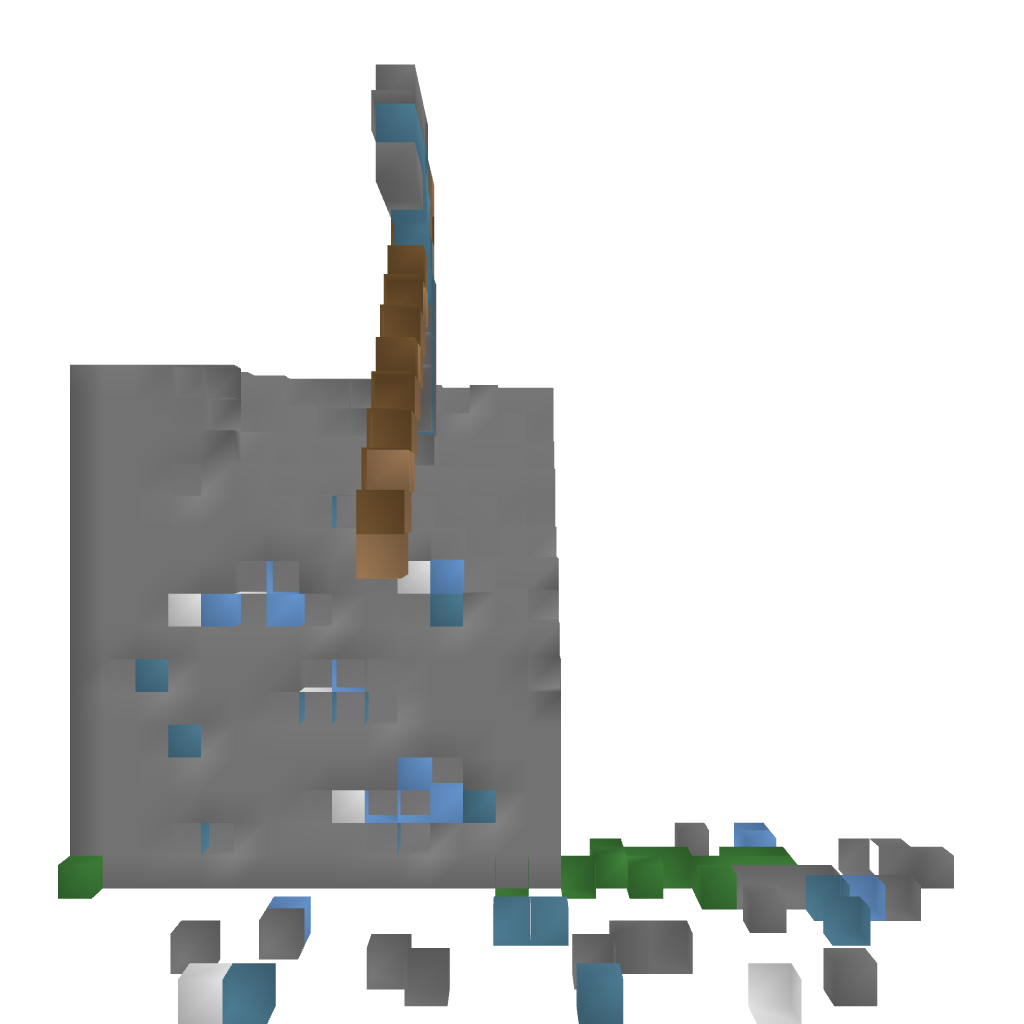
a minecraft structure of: Large Diamond Block bad low quality